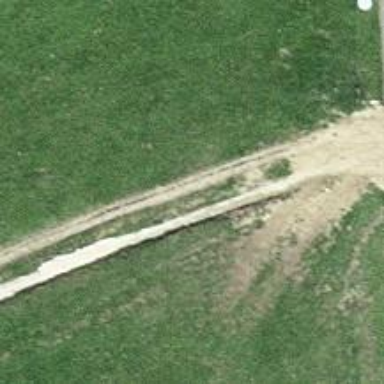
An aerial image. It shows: Grass track with grade4 quality surface.